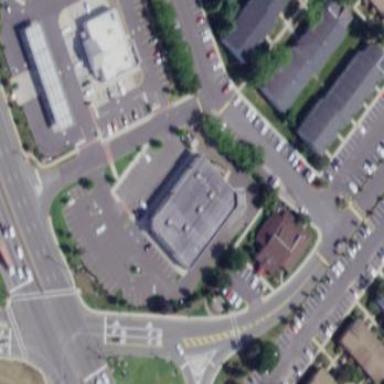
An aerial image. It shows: Pharmacy building providing healthcare services.